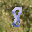
Label: 8